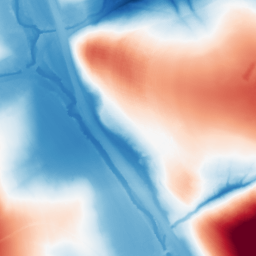
Category: morphological
Decomposition family: tophat_combined
Decomposition parameters: size: 100
Upsampling method: bicubic_3x
Upsampling parameters: scale: 3
Upsampling scale: 3